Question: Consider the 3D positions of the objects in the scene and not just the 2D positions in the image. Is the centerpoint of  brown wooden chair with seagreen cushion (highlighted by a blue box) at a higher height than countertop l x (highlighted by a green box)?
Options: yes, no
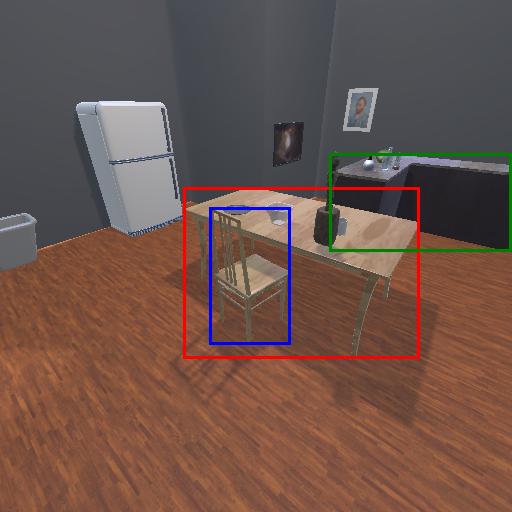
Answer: yes